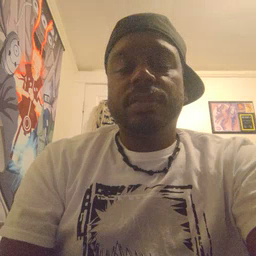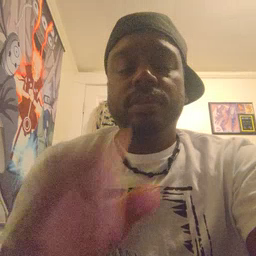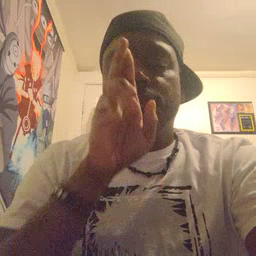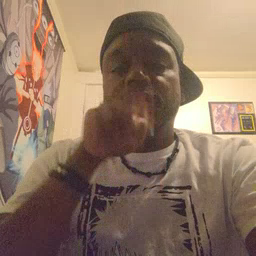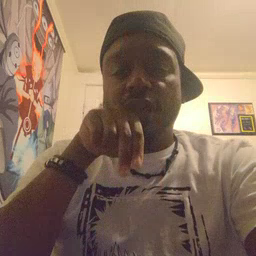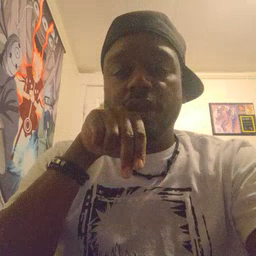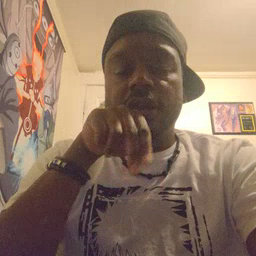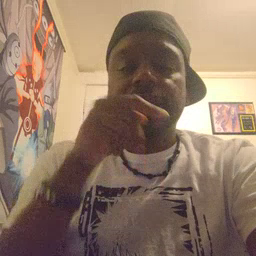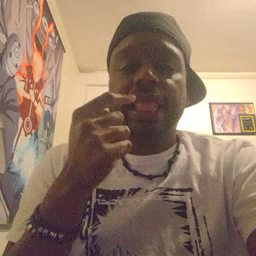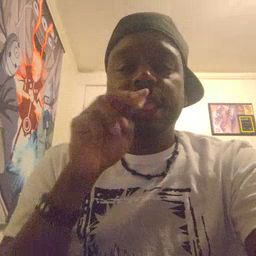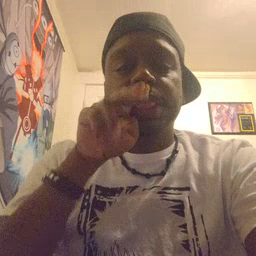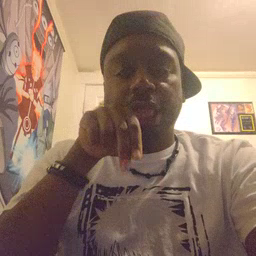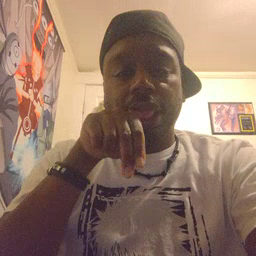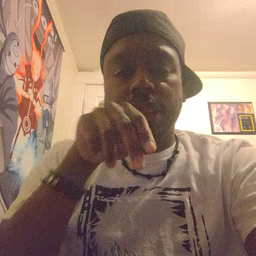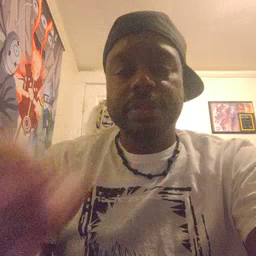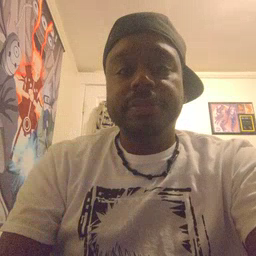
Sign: tongue